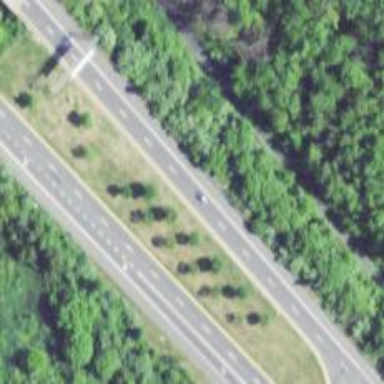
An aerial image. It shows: Expressway with asphalt surface classified as trunk highway.